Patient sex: M
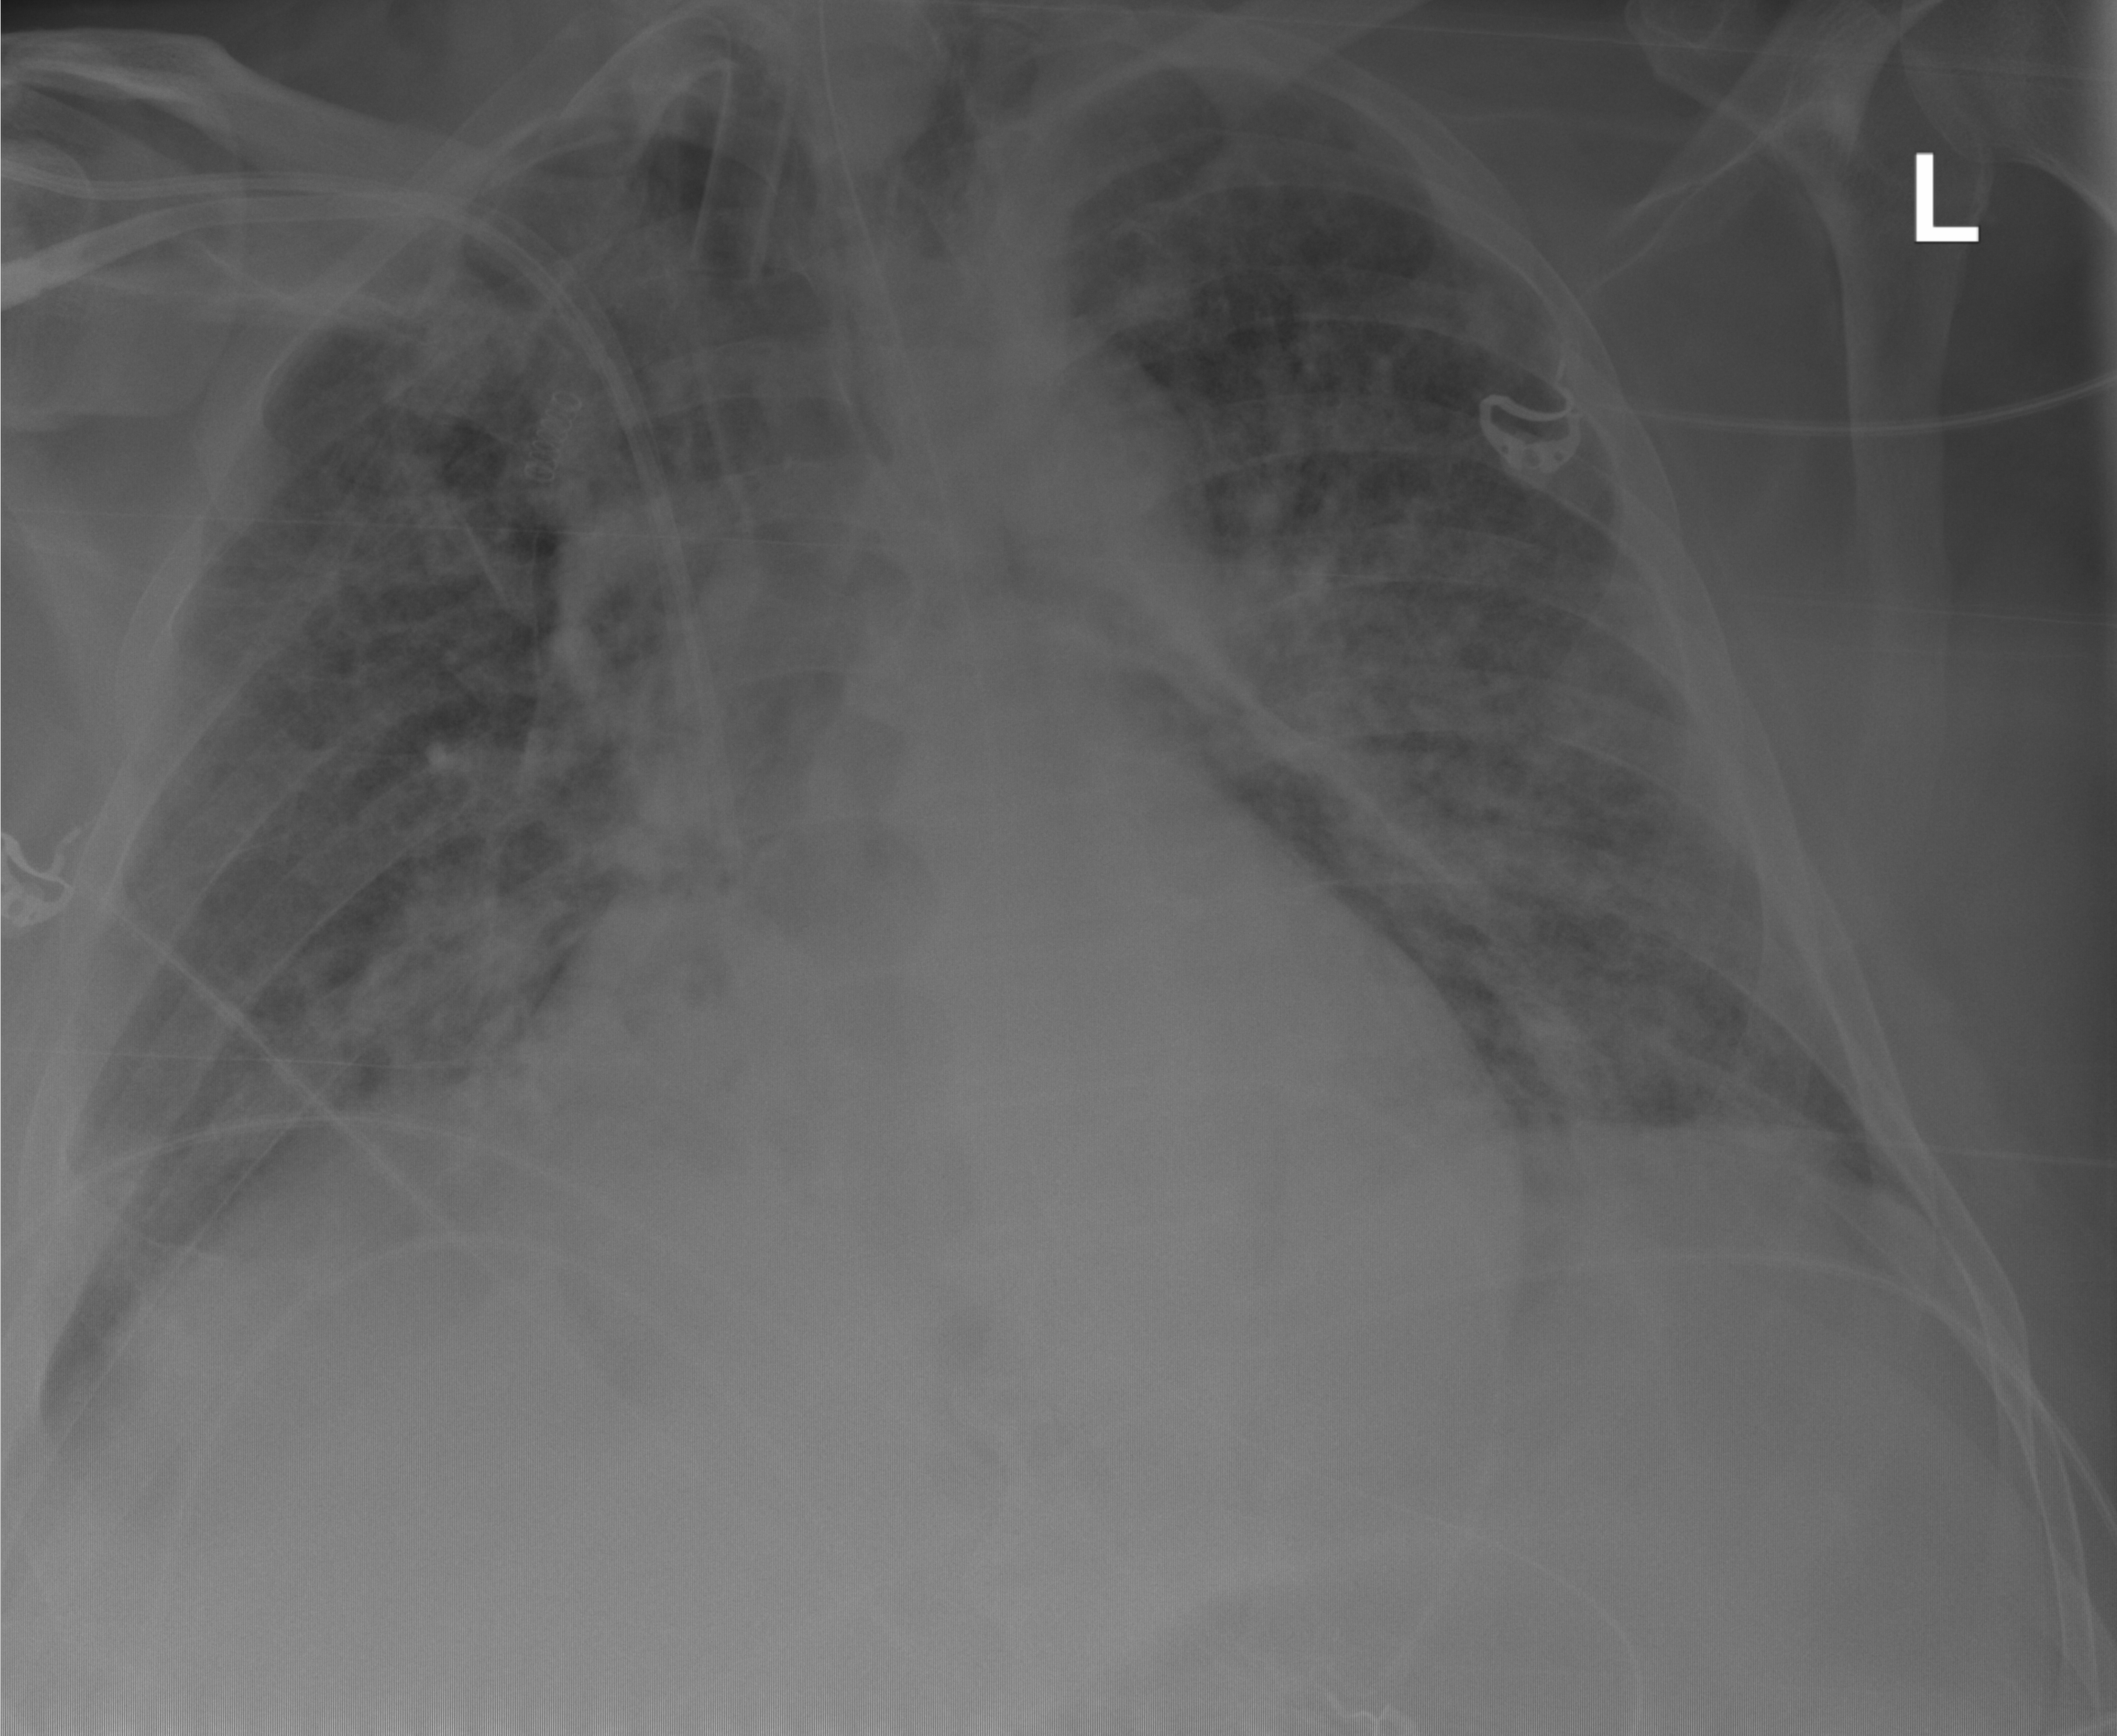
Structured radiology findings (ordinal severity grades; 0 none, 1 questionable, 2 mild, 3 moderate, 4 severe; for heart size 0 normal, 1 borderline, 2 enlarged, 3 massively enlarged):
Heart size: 1
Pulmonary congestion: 3
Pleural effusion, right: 1
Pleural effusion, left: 1
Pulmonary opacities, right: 3
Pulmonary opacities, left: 3
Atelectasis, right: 0
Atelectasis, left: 0